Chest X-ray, PA view. Patient: 70 years old, sex M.
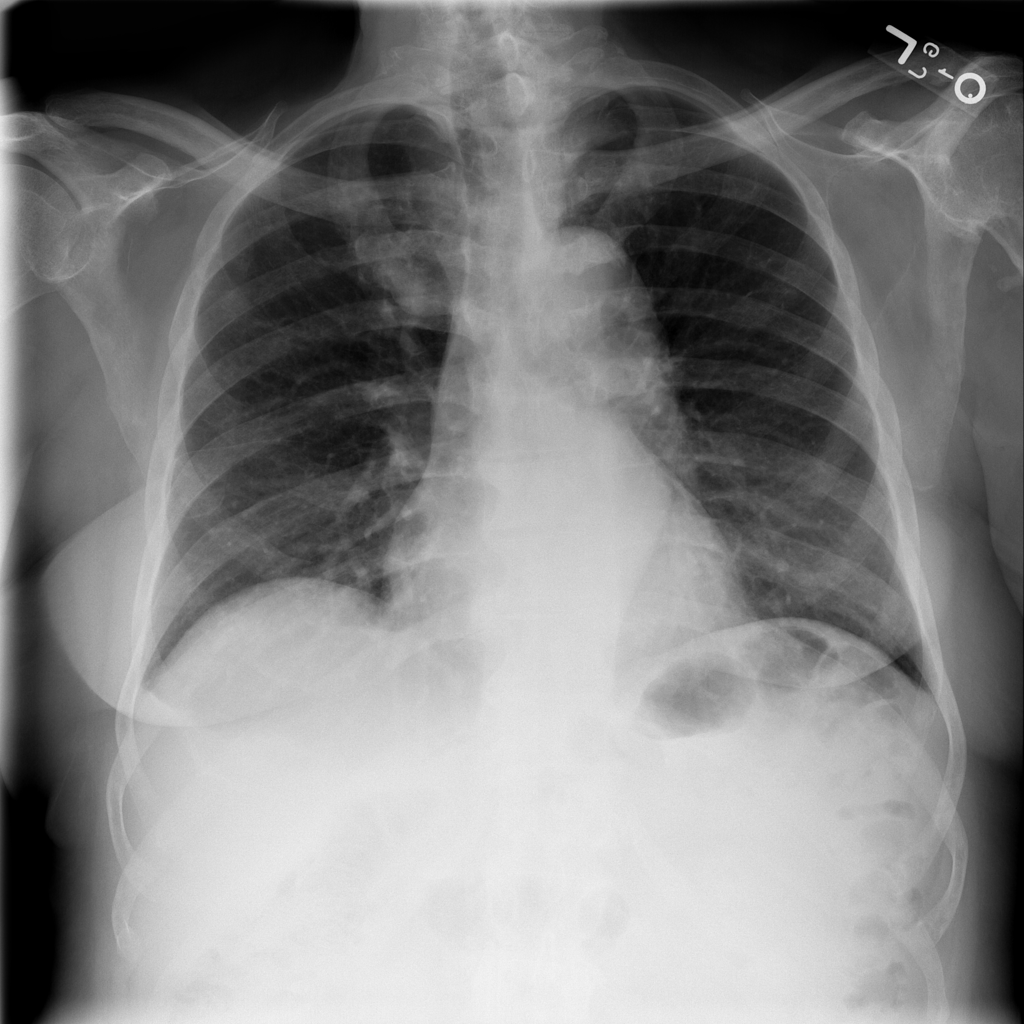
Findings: No Finding